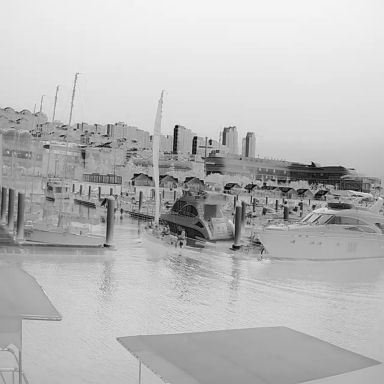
There are three sailboats in the infrared image.